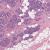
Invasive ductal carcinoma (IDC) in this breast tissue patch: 1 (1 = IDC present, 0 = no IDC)